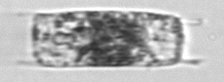
Label: Hemiaulus